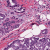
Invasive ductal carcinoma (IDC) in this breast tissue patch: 0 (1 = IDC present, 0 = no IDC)